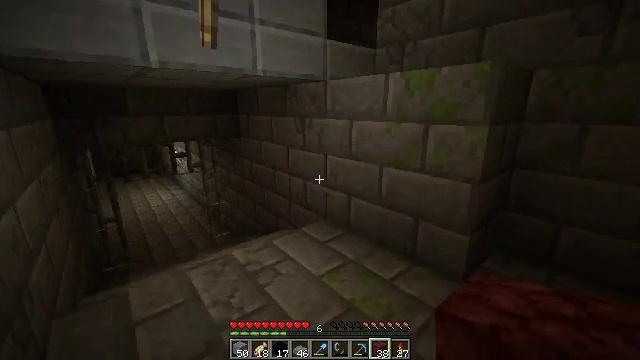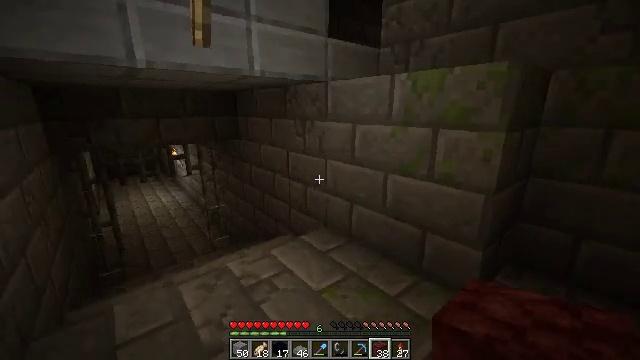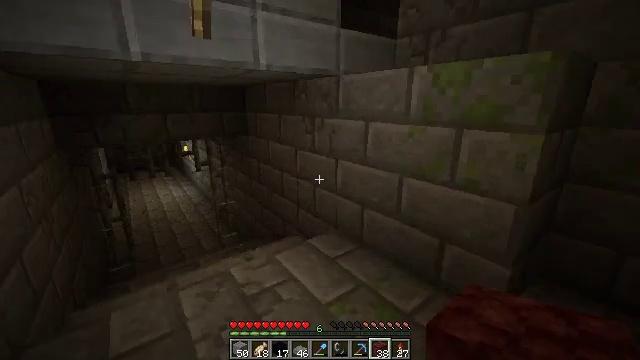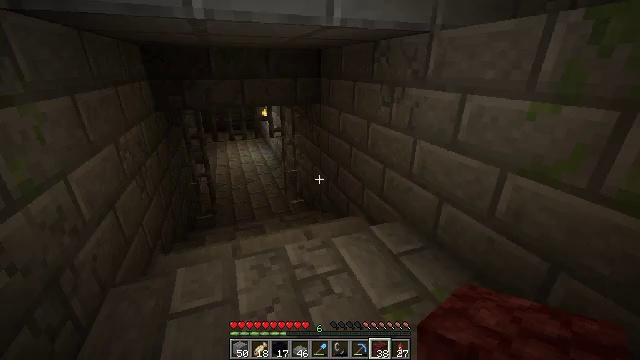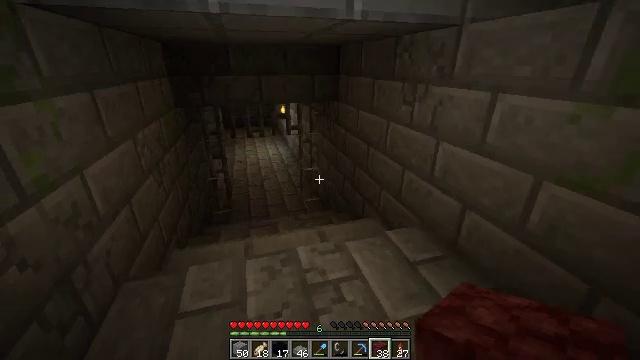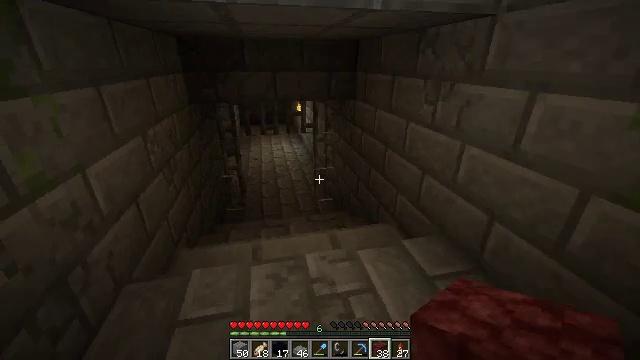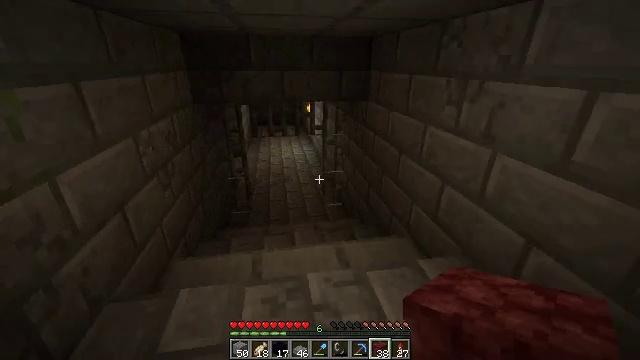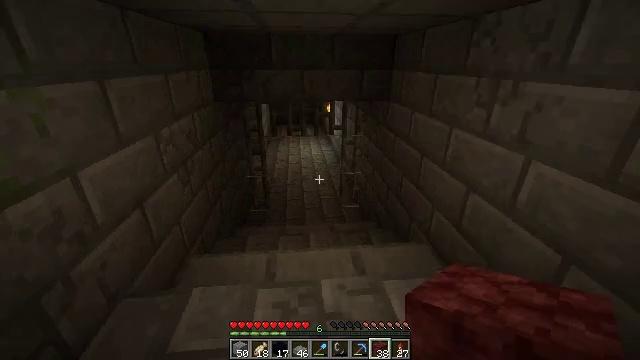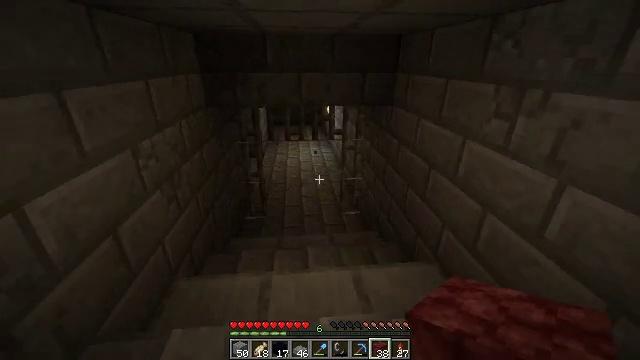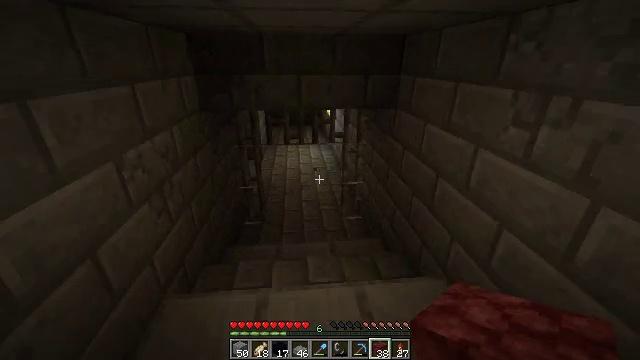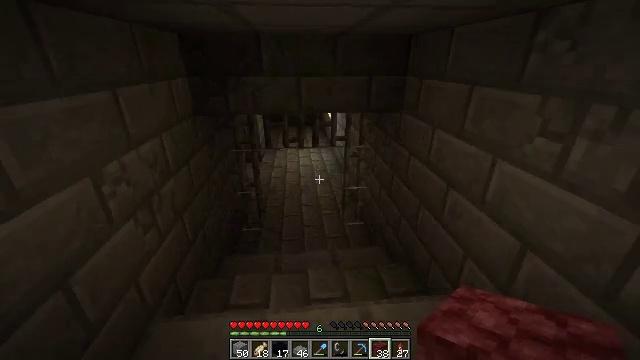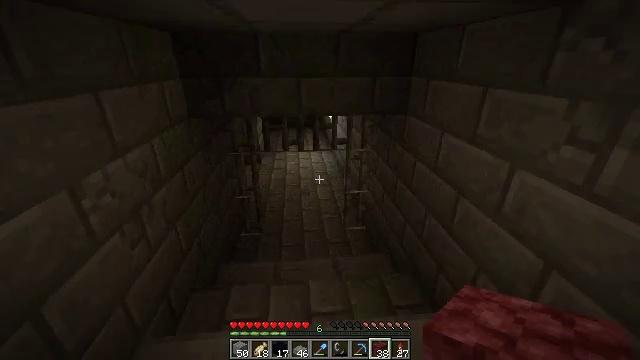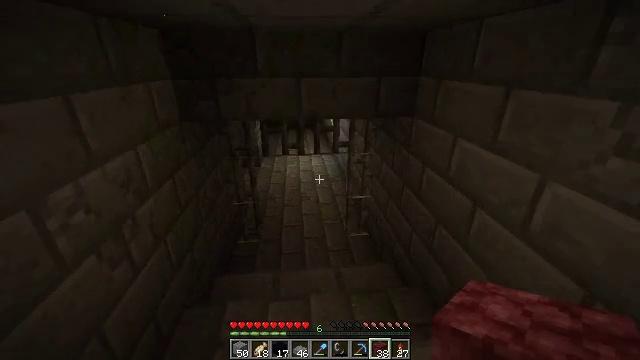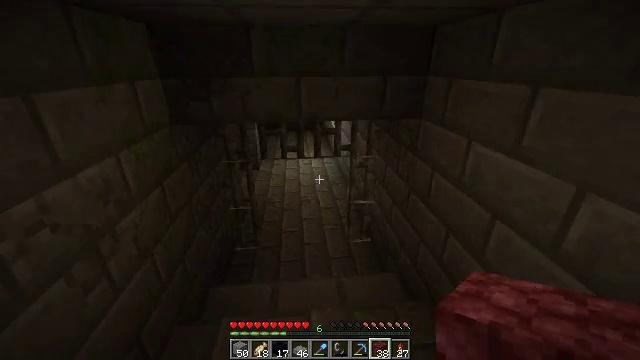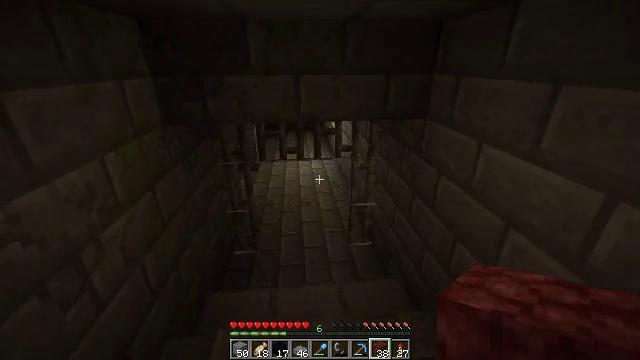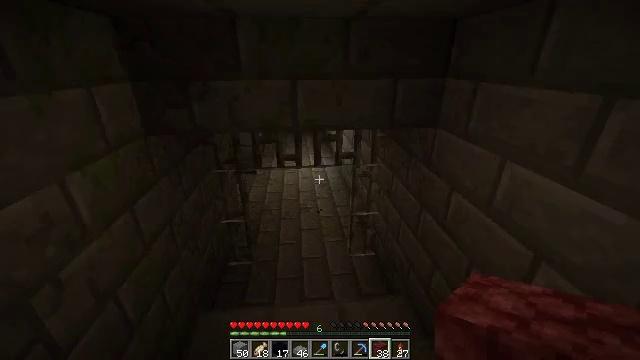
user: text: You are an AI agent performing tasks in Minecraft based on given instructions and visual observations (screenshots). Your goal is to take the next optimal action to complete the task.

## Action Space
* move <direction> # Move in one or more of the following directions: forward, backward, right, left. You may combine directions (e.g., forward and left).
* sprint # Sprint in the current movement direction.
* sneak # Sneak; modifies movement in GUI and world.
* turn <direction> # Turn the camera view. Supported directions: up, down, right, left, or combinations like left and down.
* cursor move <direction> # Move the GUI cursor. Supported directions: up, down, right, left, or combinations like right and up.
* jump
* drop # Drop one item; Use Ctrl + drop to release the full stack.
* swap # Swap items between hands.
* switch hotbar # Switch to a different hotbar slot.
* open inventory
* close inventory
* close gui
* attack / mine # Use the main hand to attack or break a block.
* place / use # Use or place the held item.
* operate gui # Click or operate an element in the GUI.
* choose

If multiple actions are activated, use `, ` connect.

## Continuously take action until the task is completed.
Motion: motion action
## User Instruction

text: Mine the blue concrete block.
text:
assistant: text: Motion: move forward
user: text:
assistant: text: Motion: move forward, turn left and down
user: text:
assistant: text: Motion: move forward, turn left and down
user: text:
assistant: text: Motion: move forward, turn left
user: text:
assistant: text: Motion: move forward, turn left
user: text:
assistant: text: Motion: move forward, turn left
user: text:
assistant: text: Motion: move forward, turn left
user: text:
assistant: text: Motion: move forward
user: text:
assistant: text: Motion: move forward
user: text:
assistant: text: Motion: move forward
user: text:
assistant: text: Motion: move forward
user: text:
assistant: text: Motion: move forward
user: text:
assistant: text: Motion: move forward
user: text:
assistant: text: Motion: move forward
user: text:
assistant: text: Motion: move forward
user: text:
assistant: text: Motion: move forward
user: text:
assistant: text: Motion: move forward
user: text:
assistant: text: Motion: move forward, turn left
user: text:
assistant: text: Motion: move forward, turn left
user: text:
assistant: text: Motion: move forward
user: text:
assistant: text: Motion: move forward
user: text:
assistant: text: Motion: move forward
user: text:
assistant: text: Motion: move forward
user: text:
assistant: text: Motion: move forward
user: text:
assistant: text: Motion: move forward
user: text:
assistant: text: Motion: move forward
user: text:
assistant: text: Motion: move forward
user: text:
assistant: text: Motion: move forward
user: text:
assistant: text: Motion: move forward
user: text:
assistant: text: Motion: move forward